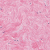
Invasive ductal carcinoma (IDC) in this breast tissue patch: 0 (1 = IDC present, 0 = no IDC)